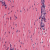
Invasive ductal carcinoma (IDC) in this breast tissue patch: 0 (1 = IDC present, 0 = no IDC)